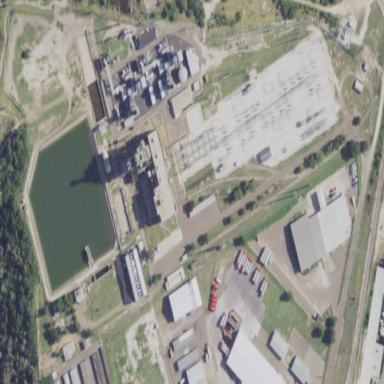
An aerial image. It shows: Industrial power plant with the landuse set as industrial.